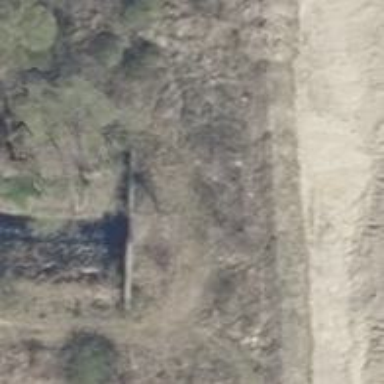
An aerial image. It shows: Culvert tunnel.